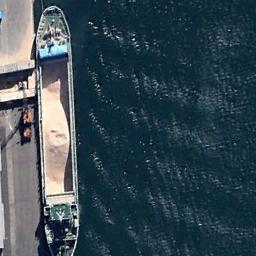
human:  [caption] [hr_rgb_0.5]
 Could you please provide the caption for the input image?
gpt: A ship is beside the dock .

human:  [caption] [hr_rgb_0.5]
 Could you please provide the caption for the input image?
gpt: The ship is docked at the dock and the water is deep blue .

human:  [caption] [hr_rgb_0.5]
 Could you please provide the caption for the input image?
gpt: A green bulk carrier docked by the dock .

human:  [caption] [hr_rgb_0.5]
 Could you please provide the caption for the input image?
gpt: There is a ship in the blue water on the shore .

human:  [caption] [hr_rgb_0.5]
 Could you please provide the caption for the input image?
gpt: The ship is at the harbor .